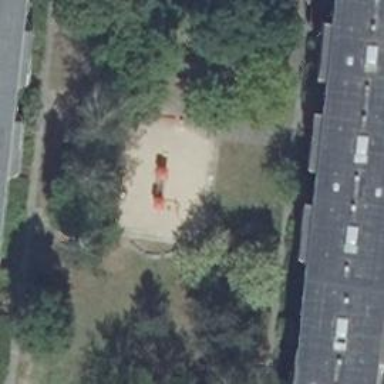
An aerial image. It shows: Playground area for leisure land.